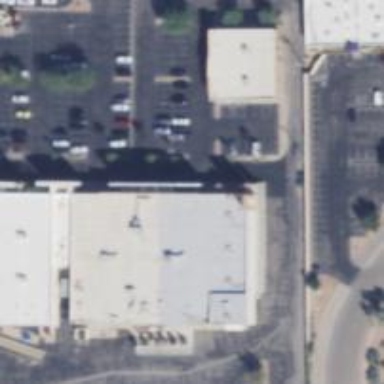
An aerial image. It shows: Department store building.